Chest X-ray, PA view. Patient: 33 years old, sex M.
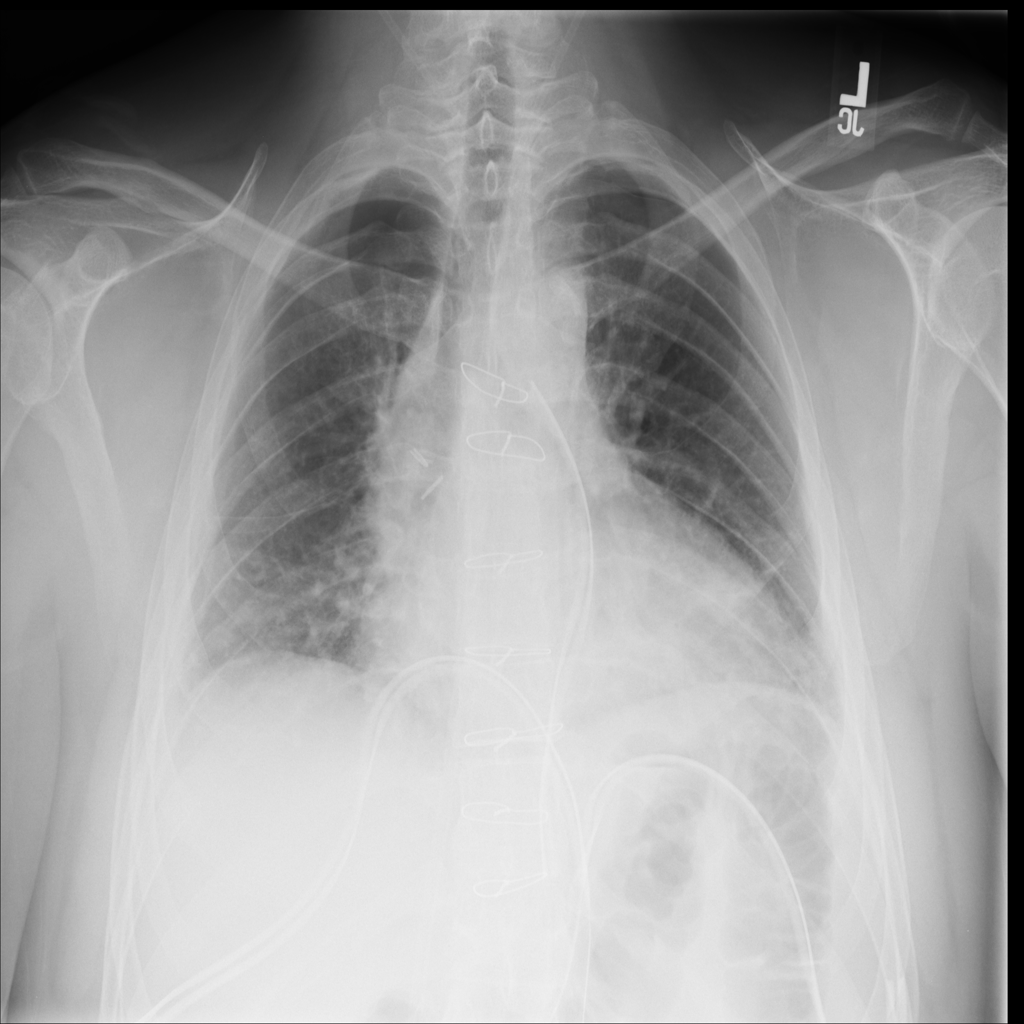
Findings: No Finding